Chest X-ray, AP view. Patient: 55 years old, sex M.
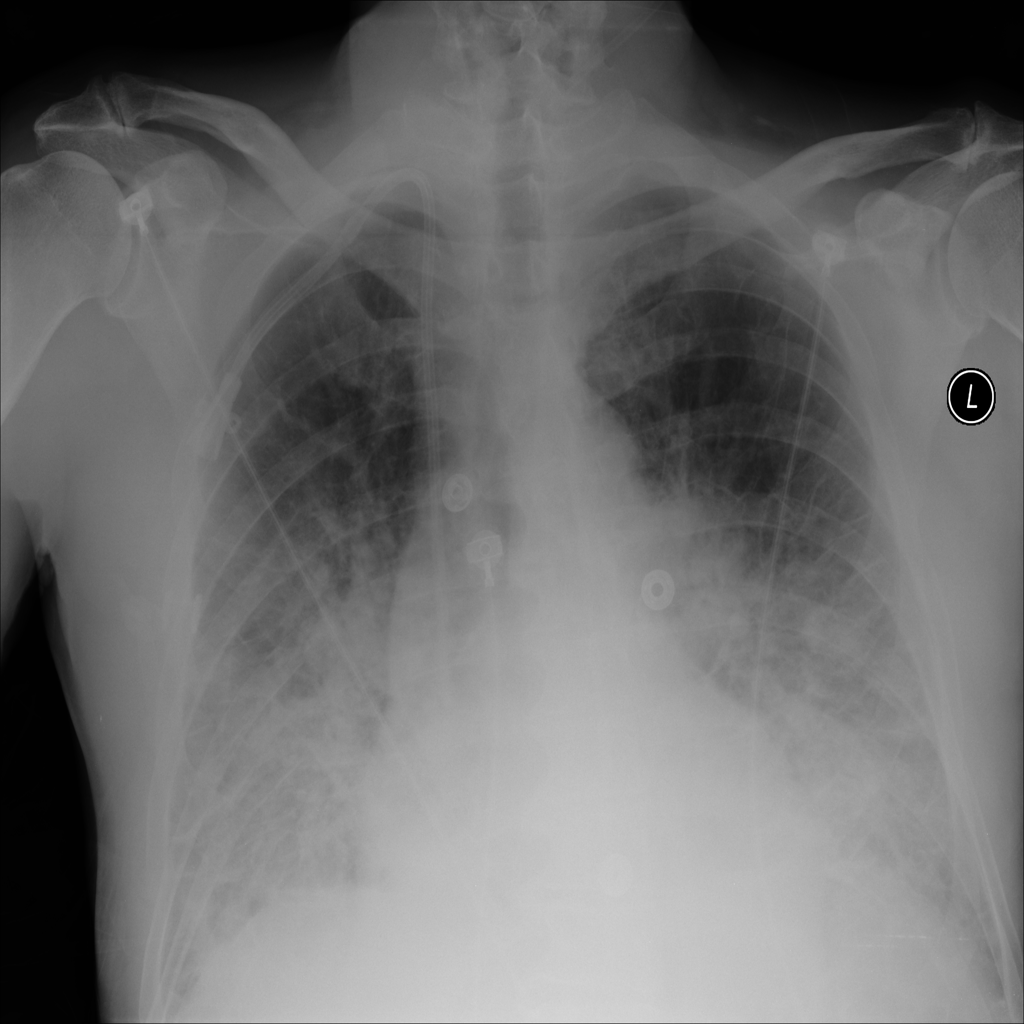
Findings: Infiltration